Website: apple
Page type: review-order
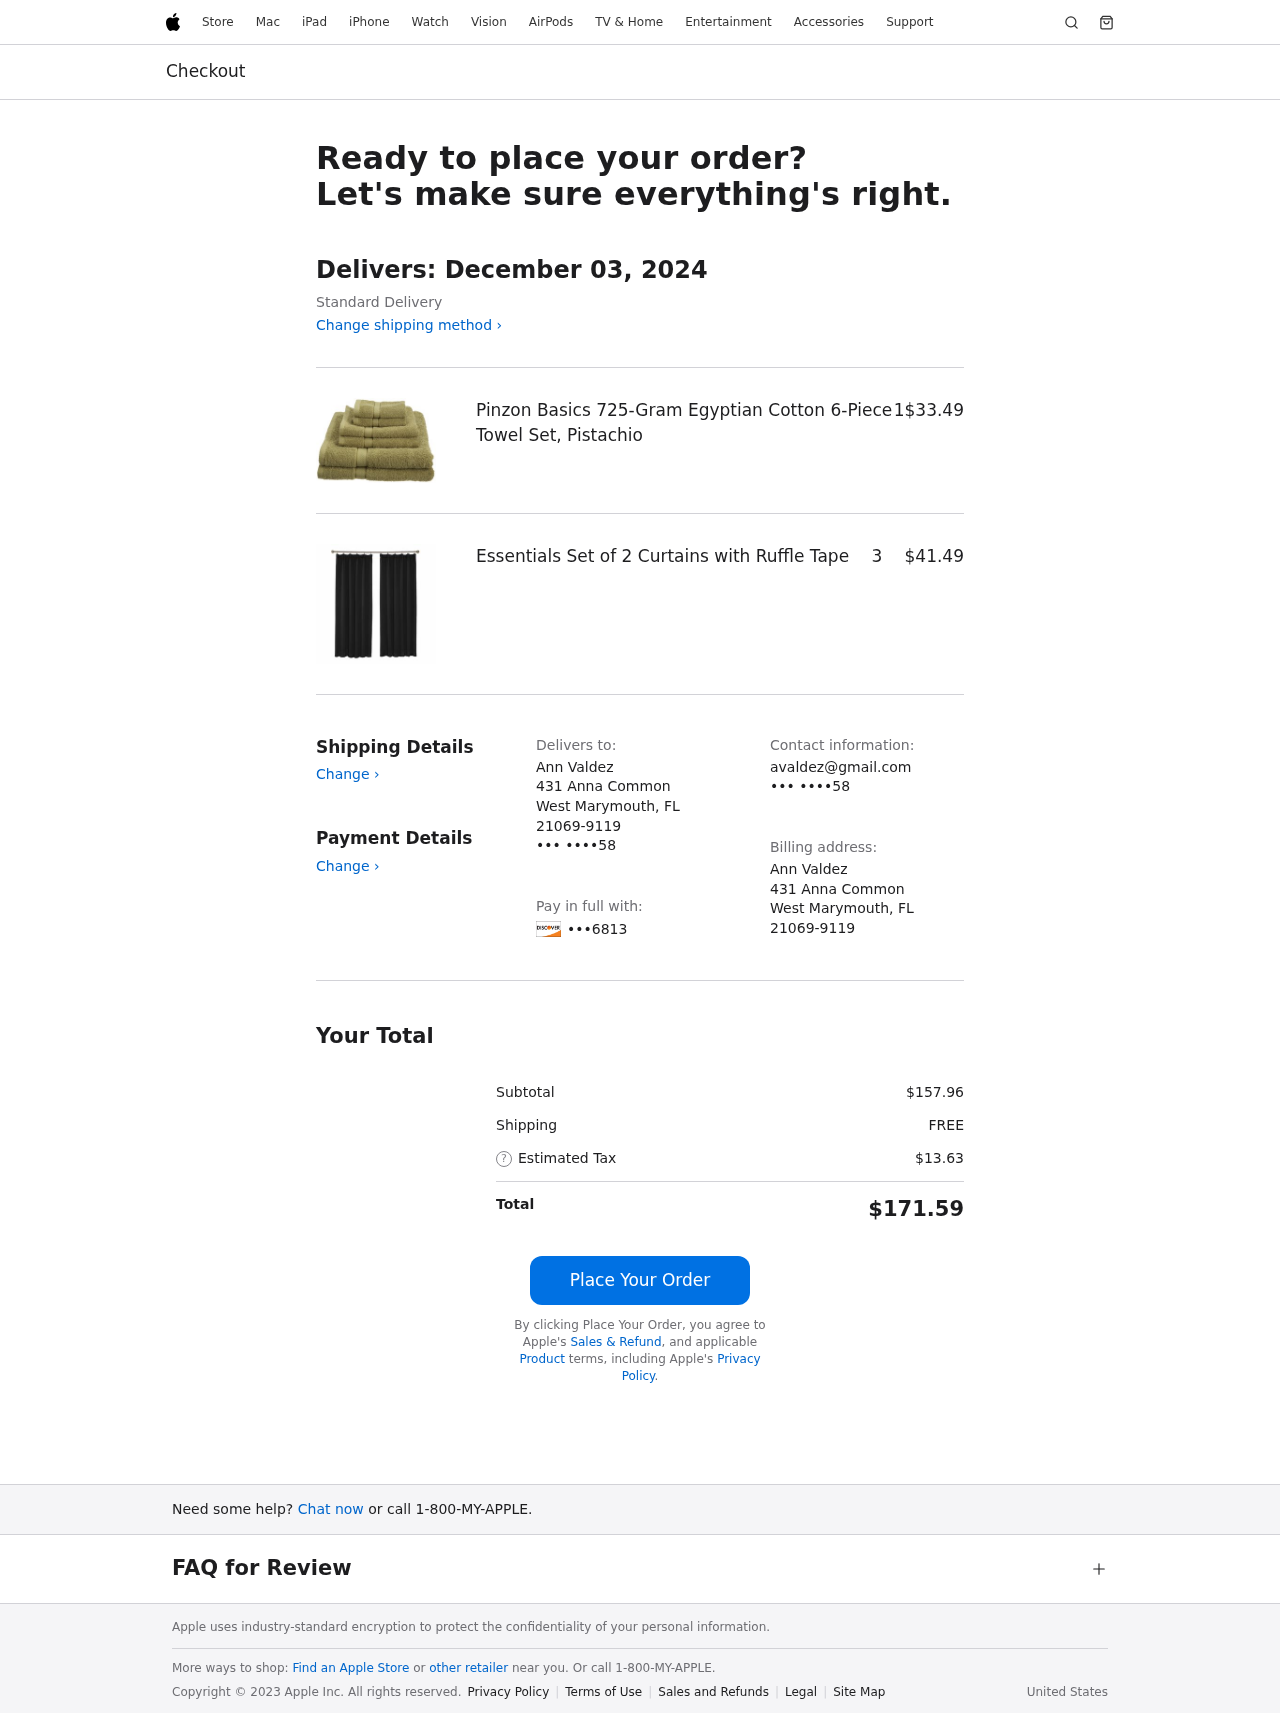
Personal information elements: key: PII_CARD_LAST4
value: •••6813
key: PII_CITY
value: West Marymouth
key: PII_EMAIL
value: avaldez@gmail.com
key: PII_FULLNAME
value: Ann Valdez
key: PII_PHONE
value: ••• ••••58
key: PII_POSTCODE_FULL
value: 21069-9119
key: PII_STATE_ABBR
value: FL
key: PII_STREET
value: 431 Anna Common
Product elements: key: PRODUCT1_NAME
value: Pinzon Basics 725-Gram Egyptian Cotton 6-Piece Towel Set, Pistachio
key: PRODUCT1_PRICE
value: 33.49
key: PRODUCT1_QUANTITY
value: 1
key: PRODUCT2_NAME
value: Essentials Set of 2 Curtains with Ruffle Tape
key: PRODUCT2_PRICE
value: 41.49
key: PRODUCT2_QUANTITY
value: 3
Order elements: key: ORDER_DELIVERY_DATE
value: December 03, 2024
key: ORDER_SUBTOTAL
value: $157.96
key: ORDER_SHIPPING_COST
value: FREE
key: ORDER_TAX
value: $13.63
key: ORDER_TOTAL
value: $171.59